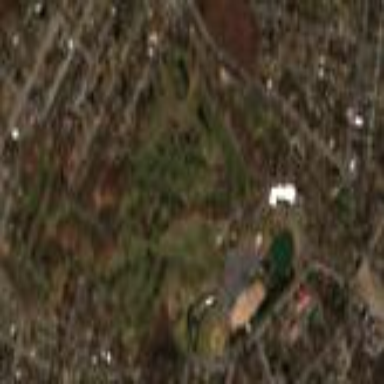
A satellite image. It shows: Park area with golf sport facility.